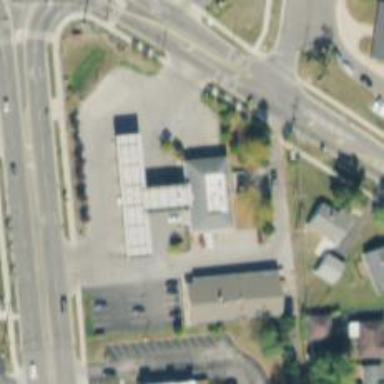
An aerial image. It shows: Convenience shop.